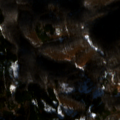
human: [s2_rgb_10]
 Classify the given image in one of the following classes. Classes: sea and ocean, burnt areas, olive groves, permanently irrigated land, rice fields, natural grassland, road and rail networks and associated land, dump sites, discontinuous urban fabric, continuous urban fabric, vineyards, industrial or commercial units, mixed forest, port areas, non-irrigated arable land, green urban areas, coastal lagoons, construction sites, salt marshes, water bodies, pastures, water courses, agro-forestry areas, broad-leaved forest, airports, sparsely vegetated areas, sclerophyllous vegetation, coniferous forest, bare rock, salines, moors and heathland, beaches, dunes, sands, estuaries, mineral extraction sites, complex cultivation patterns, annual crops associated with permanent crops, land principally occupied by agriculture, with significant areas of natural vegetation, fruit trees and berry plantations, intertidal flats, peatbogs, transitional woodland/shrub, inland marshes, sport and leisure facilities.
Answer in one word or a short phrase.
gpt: broad-leaved forest, mixed forest, transitional woodland/shrub